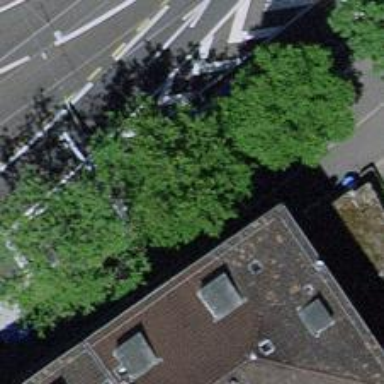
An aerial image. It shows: Avenue lined with trees.